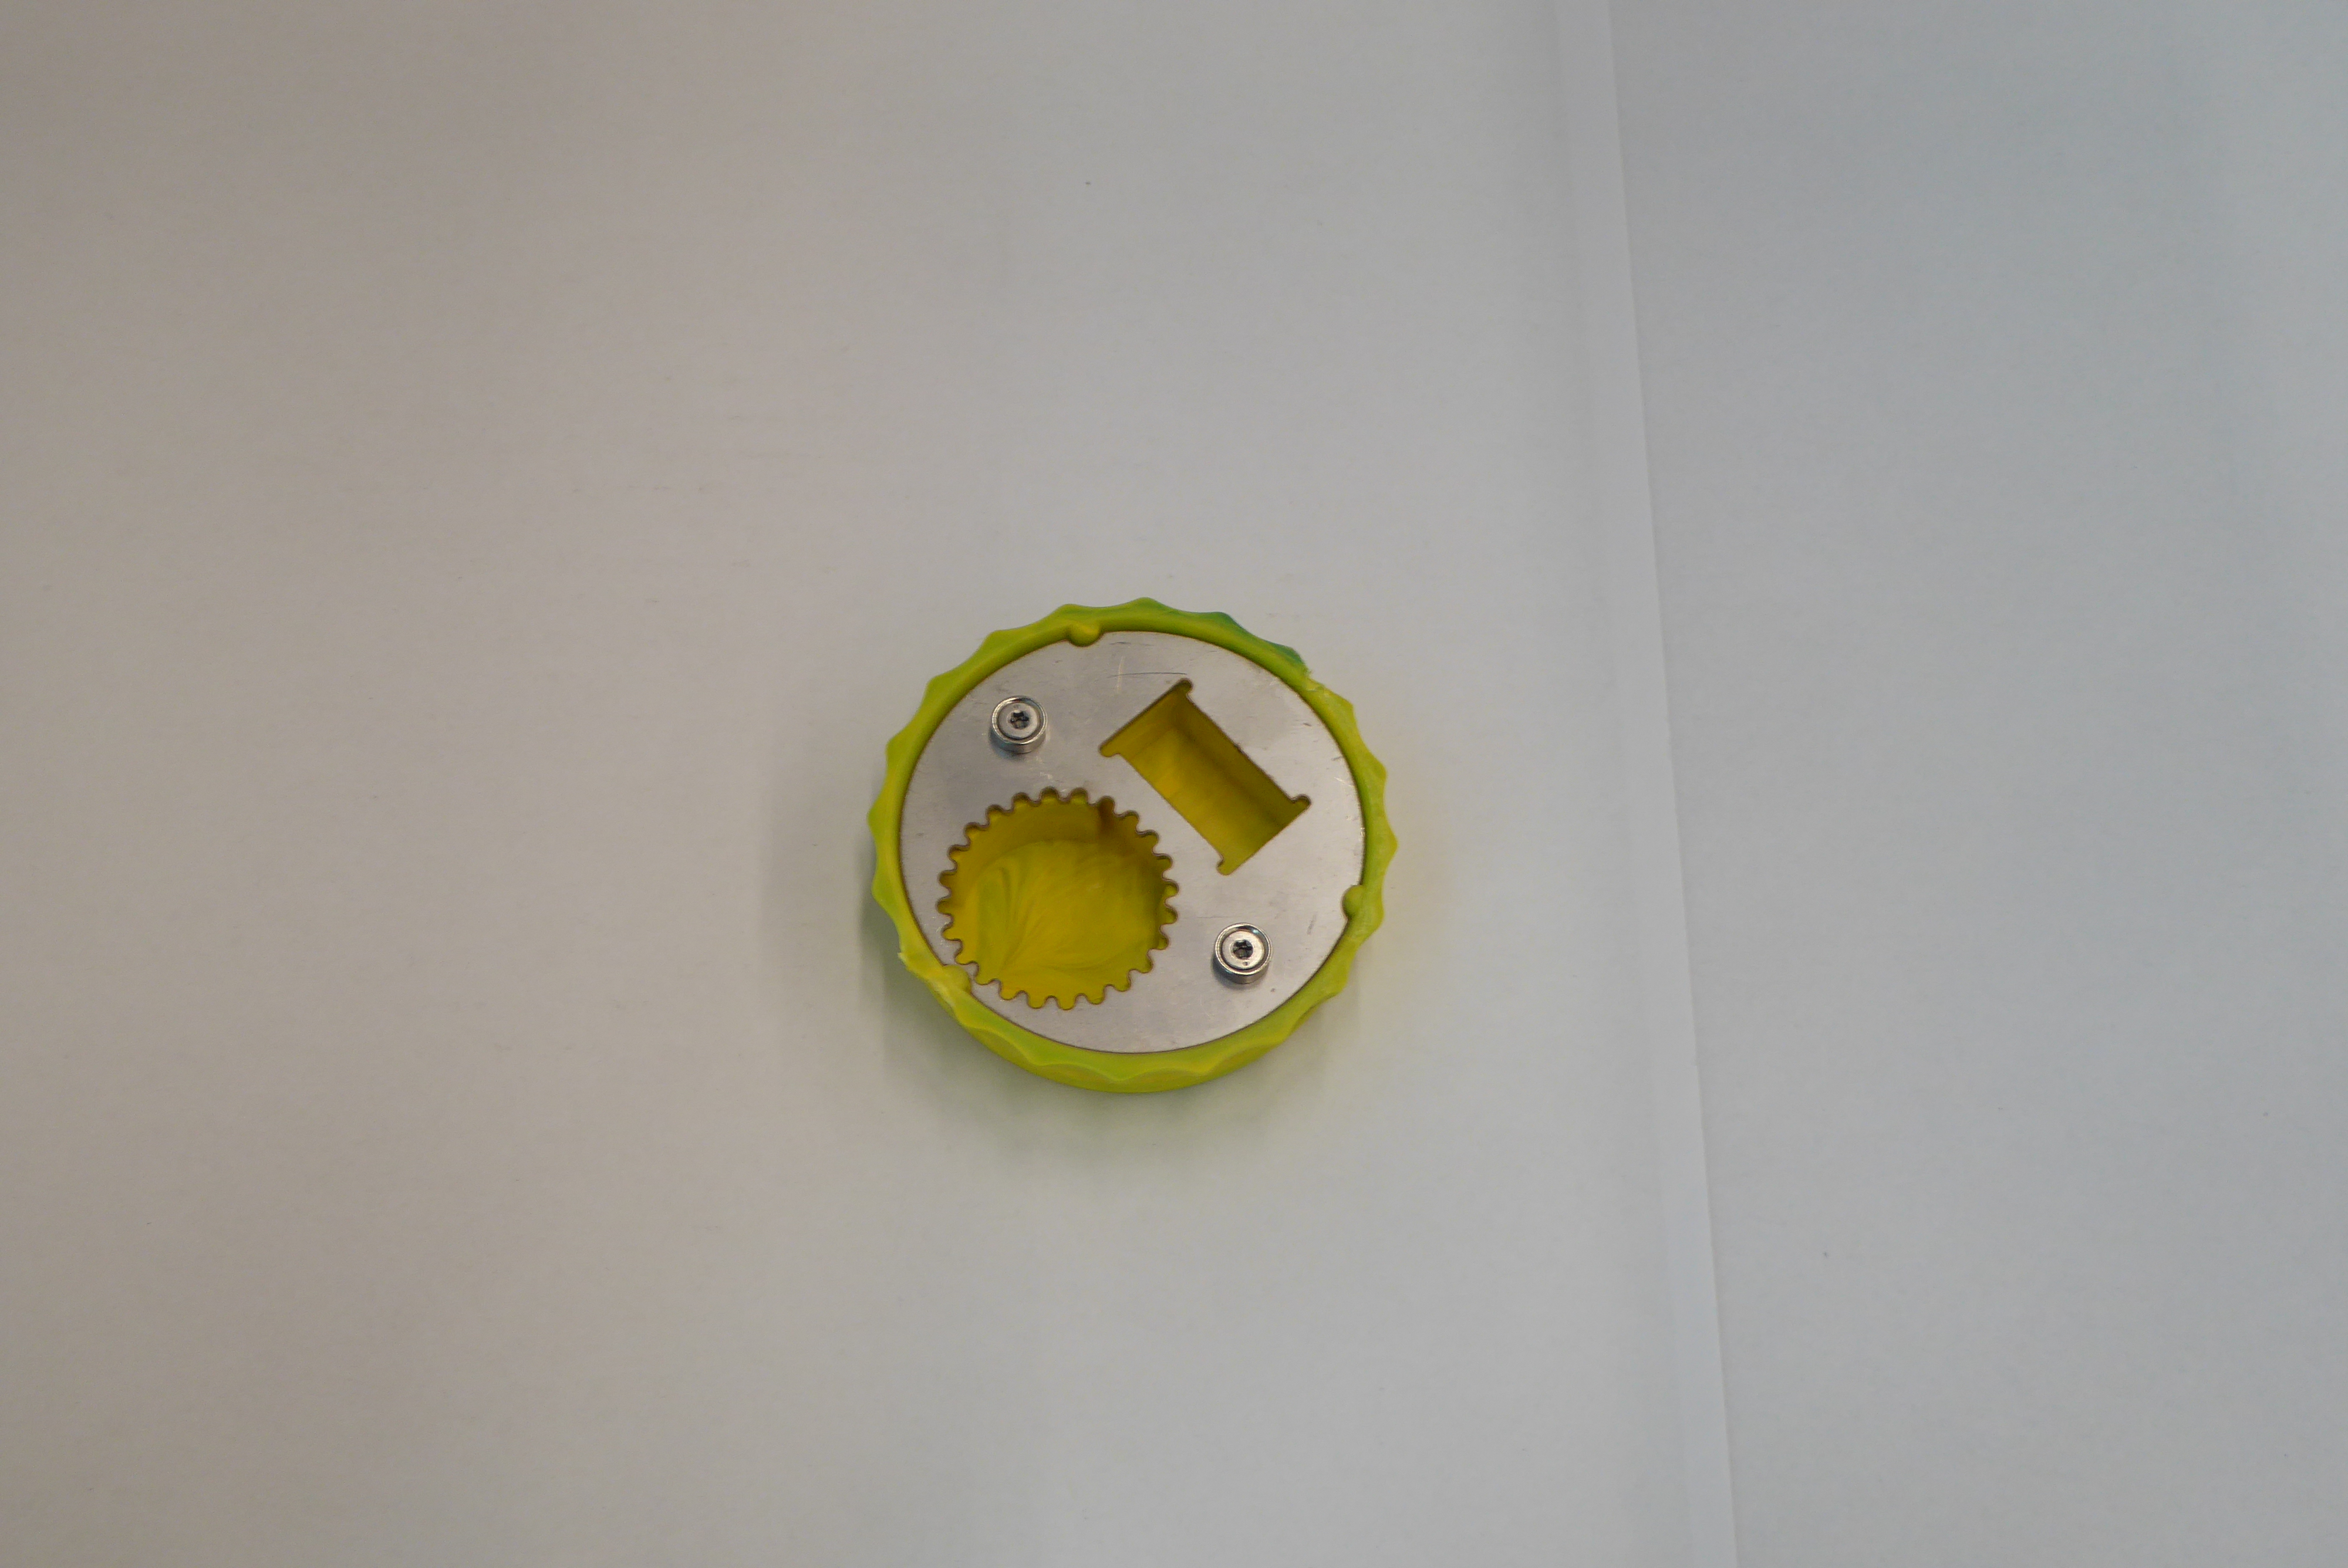
Label: Bottle Opener